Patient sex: M
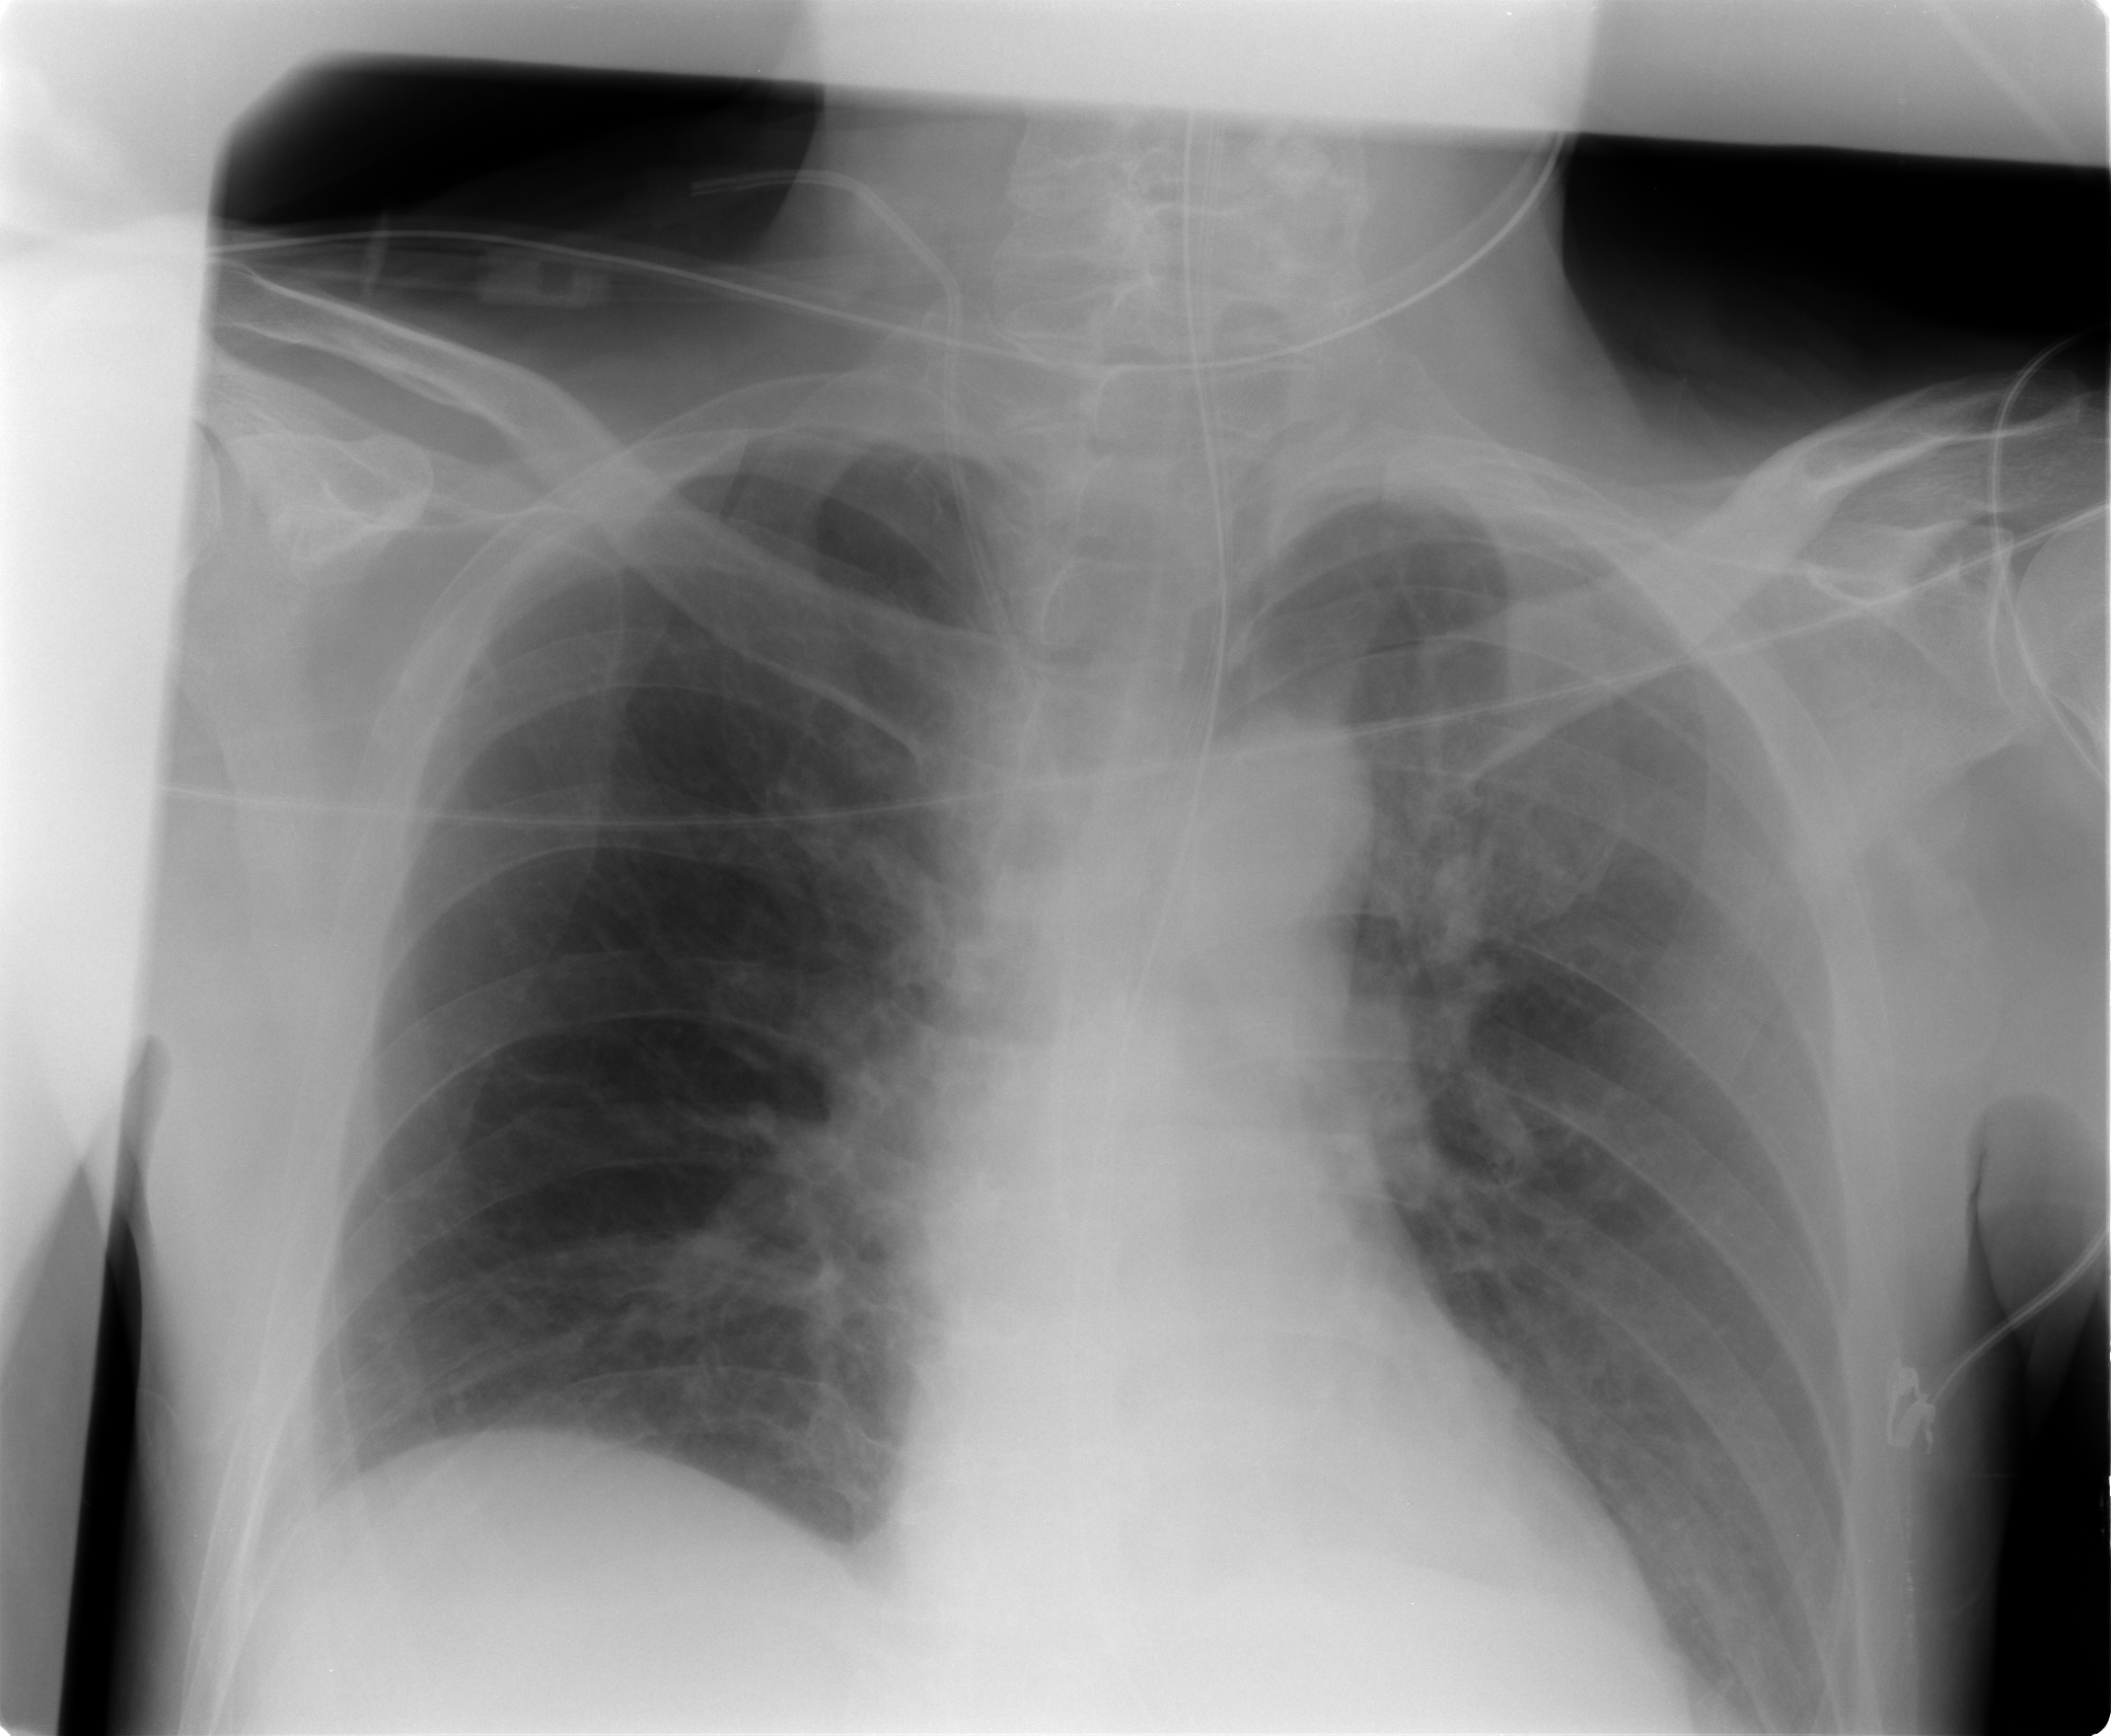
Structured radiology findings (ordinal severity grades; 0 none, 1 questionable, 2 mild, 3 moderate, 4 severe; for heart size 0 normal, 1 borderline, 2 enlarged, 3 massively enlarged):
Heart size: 0
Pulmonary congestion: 0
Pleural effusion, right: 0
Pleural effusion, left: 0
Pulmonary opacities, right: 0
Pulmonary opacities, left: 0
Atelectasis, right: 2
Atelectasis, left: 2